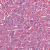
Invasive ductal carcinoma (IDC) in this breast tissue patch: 1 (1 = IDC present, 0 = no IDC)